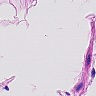
Metastatic tissue present: no